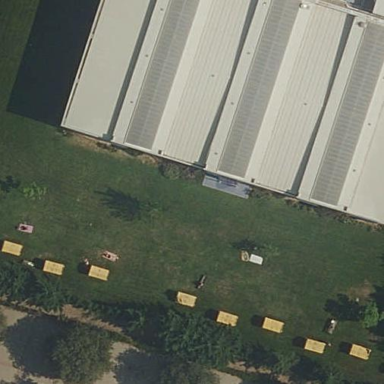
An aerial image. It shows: Lovely park for leisure and relaxation.